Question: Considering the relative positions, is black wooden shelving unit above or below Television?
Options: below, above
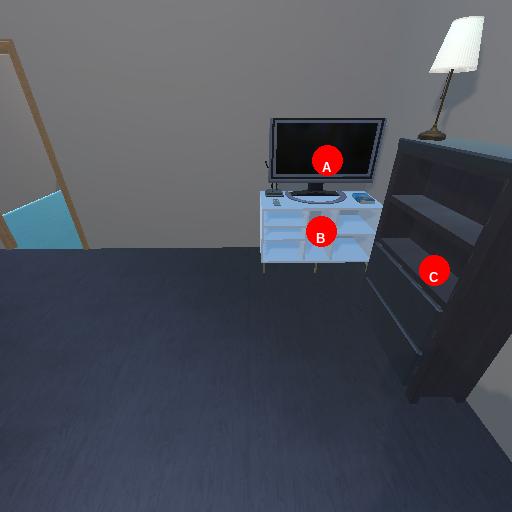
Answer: below